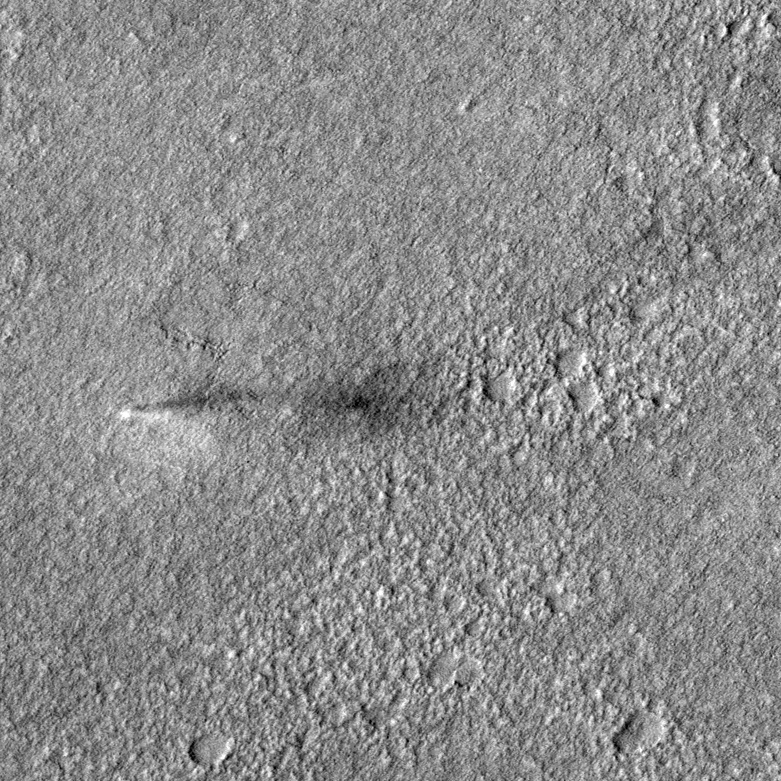
Label: dustdevil